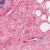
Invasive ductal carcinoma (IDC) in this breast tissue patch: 0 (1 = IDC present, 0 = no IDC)